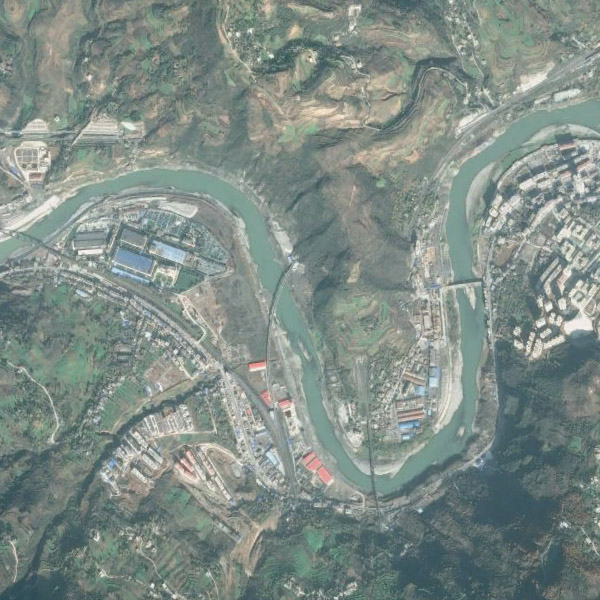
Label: River